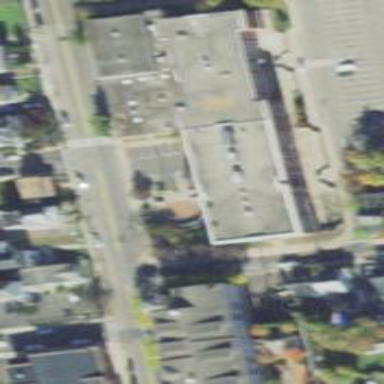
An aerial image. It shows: School building.